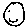
Label: smiley face